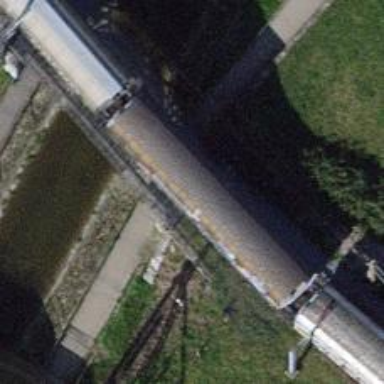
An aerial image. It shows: Railway bridge with electrified contact lines. It is single track service yard.